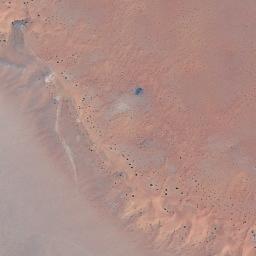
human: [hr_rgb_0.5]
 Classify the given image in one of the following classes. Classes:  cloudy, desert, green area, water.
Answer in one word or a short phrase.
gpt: desert